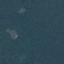
Land use / land cover: Forest